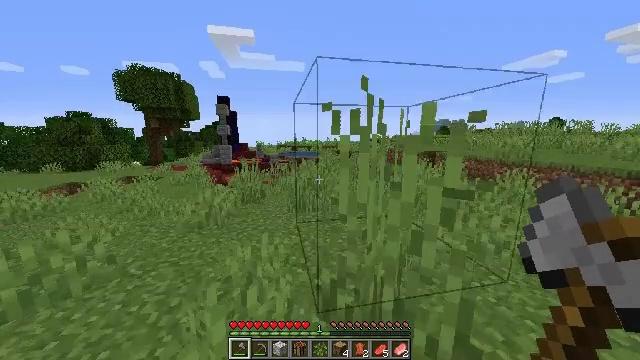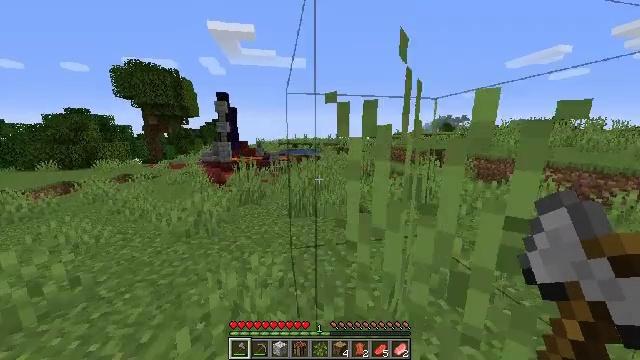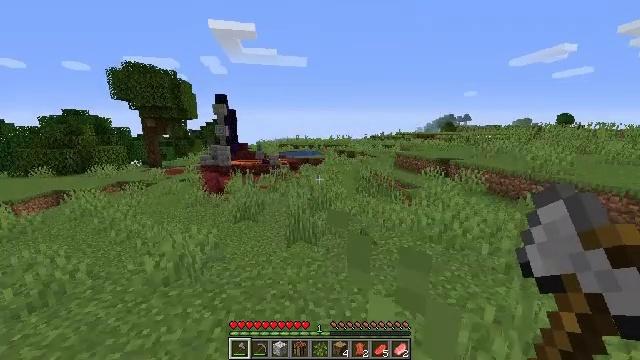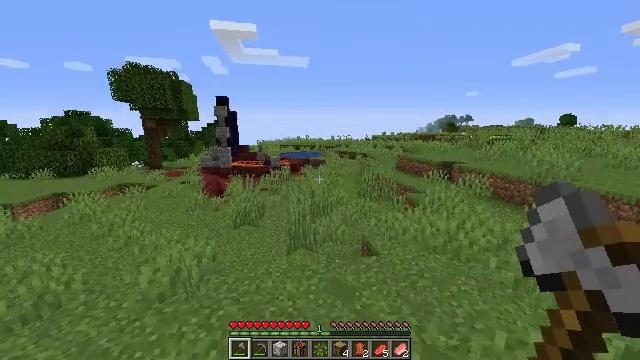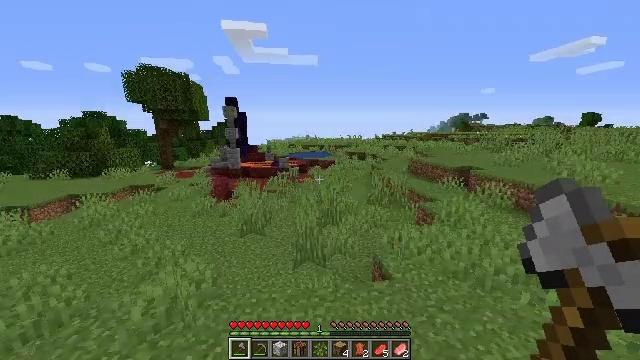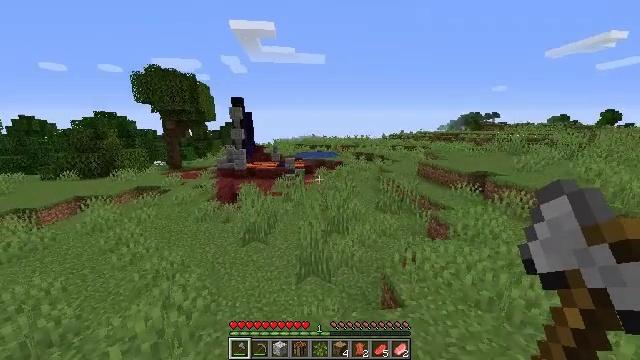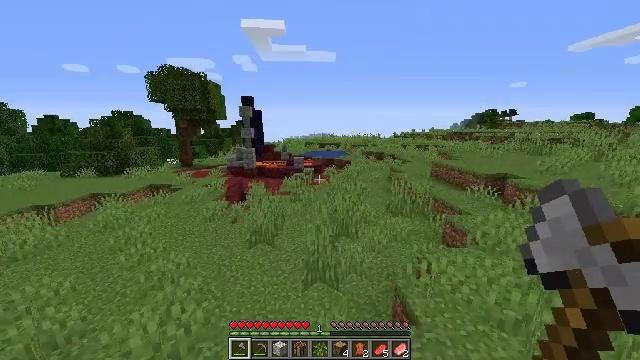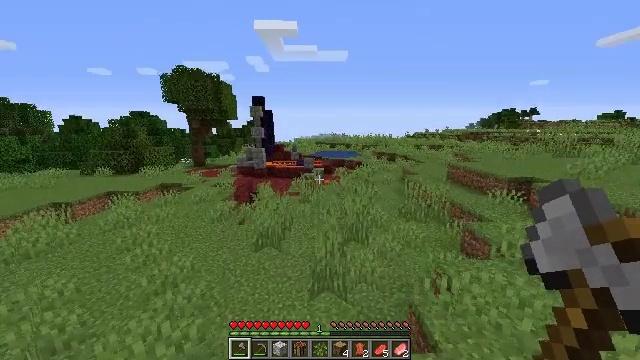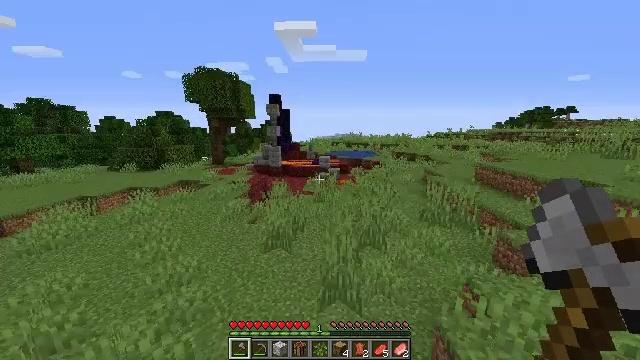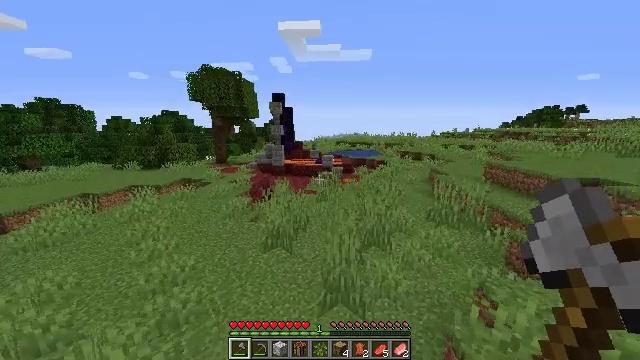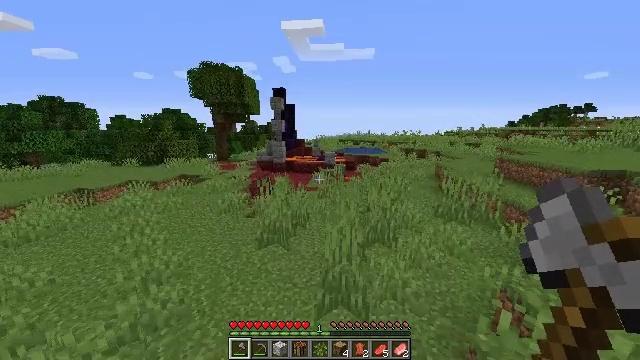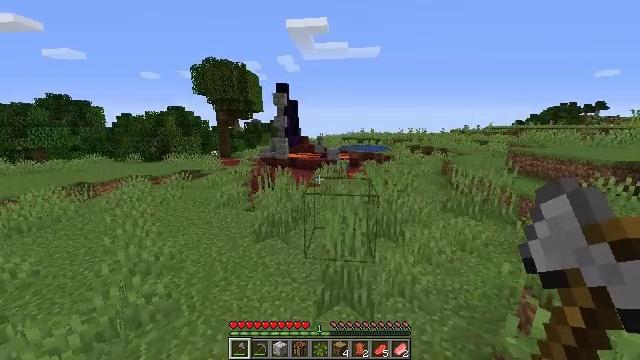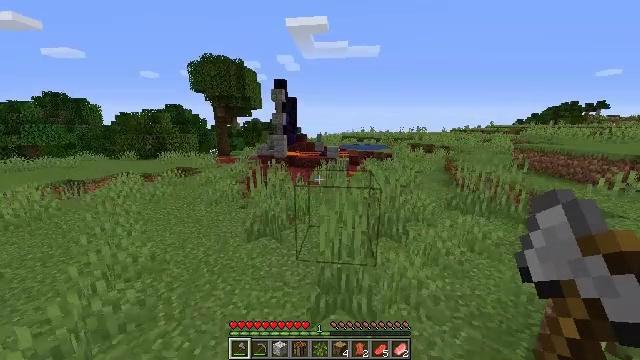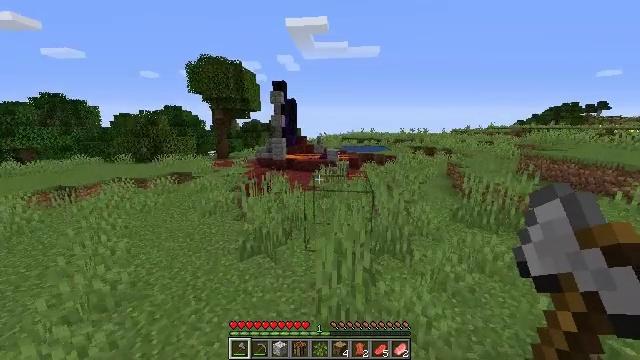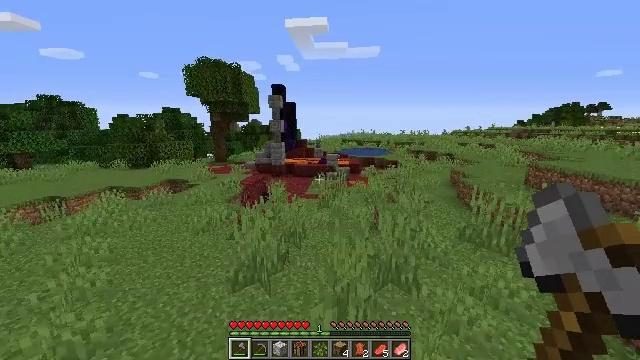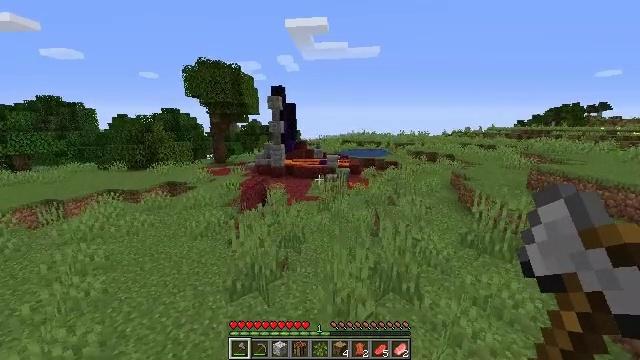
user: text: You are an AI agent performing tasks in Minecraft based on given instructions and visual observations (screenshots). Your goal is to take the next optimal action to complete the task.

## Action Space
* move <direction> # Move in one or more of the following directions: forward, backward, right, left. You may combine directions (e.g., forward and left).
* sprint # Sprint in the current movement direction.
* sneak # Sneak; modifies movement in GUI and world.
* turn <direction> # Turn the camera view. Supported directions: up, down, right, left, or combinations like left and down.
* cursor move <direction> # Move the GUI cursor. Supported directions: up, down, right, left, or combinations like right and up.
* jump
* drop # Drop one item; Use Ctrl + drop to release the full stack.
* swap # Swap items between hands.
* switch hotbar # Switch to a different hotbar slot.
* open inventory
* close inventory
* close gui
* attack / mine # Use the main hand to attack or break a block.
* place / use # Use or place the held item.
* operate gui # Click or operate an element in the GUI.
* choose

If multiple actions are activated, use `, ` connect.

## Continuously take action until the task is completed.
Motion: motion action
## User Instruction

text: Mine the oak log.
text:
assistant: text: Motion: move forward, sprint, jump
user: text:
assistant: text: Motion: move forward, sprint, jump
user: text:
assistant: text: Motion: move forward, sprint, jump
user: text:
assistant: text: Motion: move forward, sprint, turn left, jump
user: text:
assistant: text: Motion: move forward, sprint, turn left, jump
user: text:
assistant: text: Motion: move forward, sprint, turn left, jump
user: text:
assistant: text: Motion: move forward, sprint, turn left, jump
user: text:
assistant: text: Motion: move forward, sprint, turn left, jump
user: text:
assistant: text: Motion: move forward, sprint, turn left, jump
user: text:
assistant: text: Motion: move forward, sprint, jump
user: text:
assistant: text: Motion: move forward, sprint, turn left, jump
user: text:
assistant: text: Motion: move forward, sprint, jump
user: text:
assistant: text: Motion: move forward, sprint, jump
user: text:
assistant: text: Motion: move forward, sprint, jump
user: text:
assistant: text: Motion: move forward, sprint, jump
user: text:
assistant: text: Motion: move forward, sprint, jump
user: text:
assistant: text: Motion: move forward, sprint, jump
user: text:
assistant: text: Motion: move forward, sprint, jump
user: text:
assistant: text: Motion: move forward, sprint, jump
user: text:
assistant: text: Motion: move forward, sprint, jump
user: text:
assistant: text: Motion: move forward, sprint, jump
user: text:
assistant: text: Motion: move forward, sprint, jump
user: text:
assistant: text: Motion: move forward, sprint, jump
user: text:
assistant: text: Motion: move forward, sprint, jump
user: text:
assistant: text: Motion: move forward, sprint, jump
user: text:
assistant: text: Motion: move forward, sprint, jump
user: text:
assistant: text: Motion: move forward, sprint, jump
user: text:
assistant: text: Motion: move forward, sprint, jump
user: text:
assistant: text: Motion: move forward, sprint, jump
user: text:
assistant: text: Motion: move forward, sprint, jump